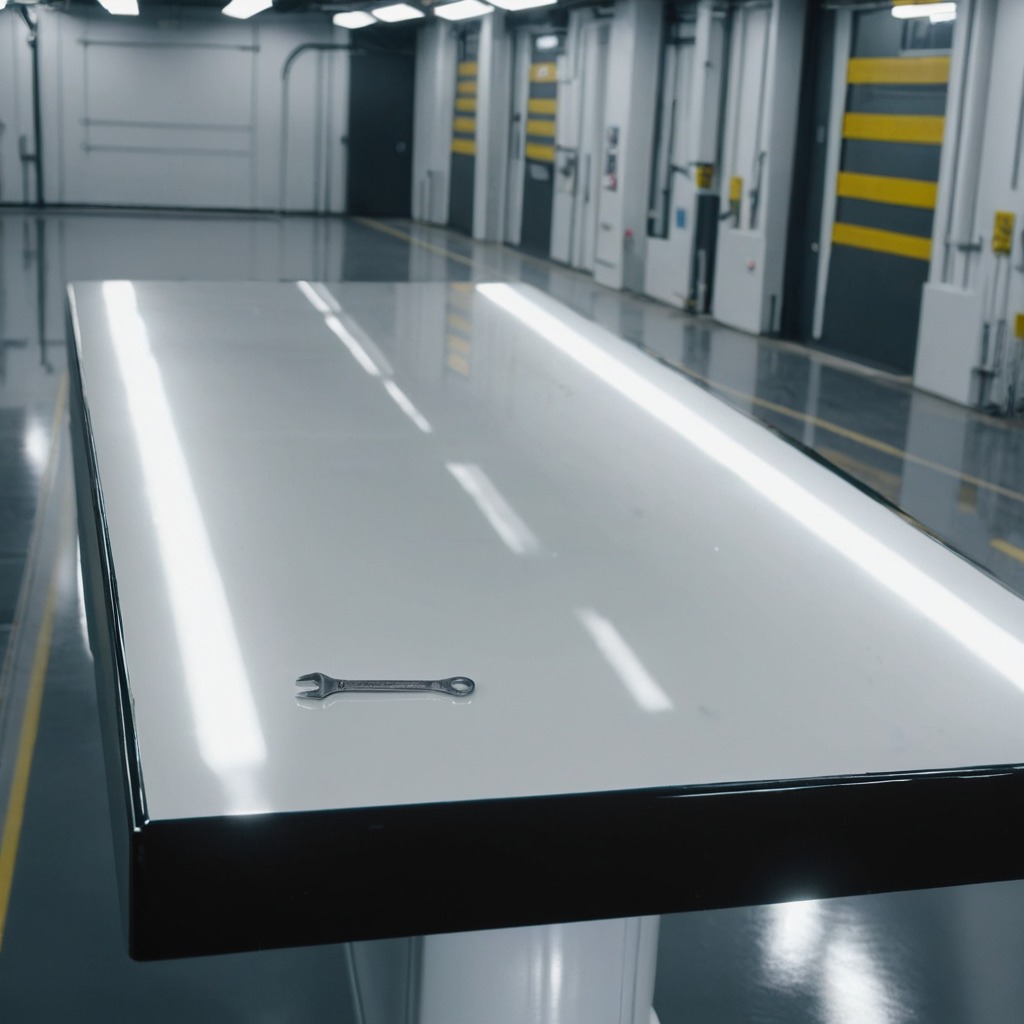
A wrench lies on a high-gloss table in a ship maintenance bay industrial lighting.